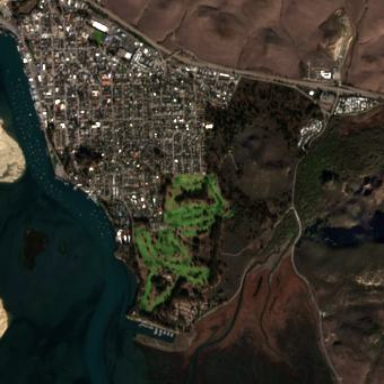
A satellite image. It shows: Golf course.